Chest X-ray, PA view. Patient: 52 years old, sex F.
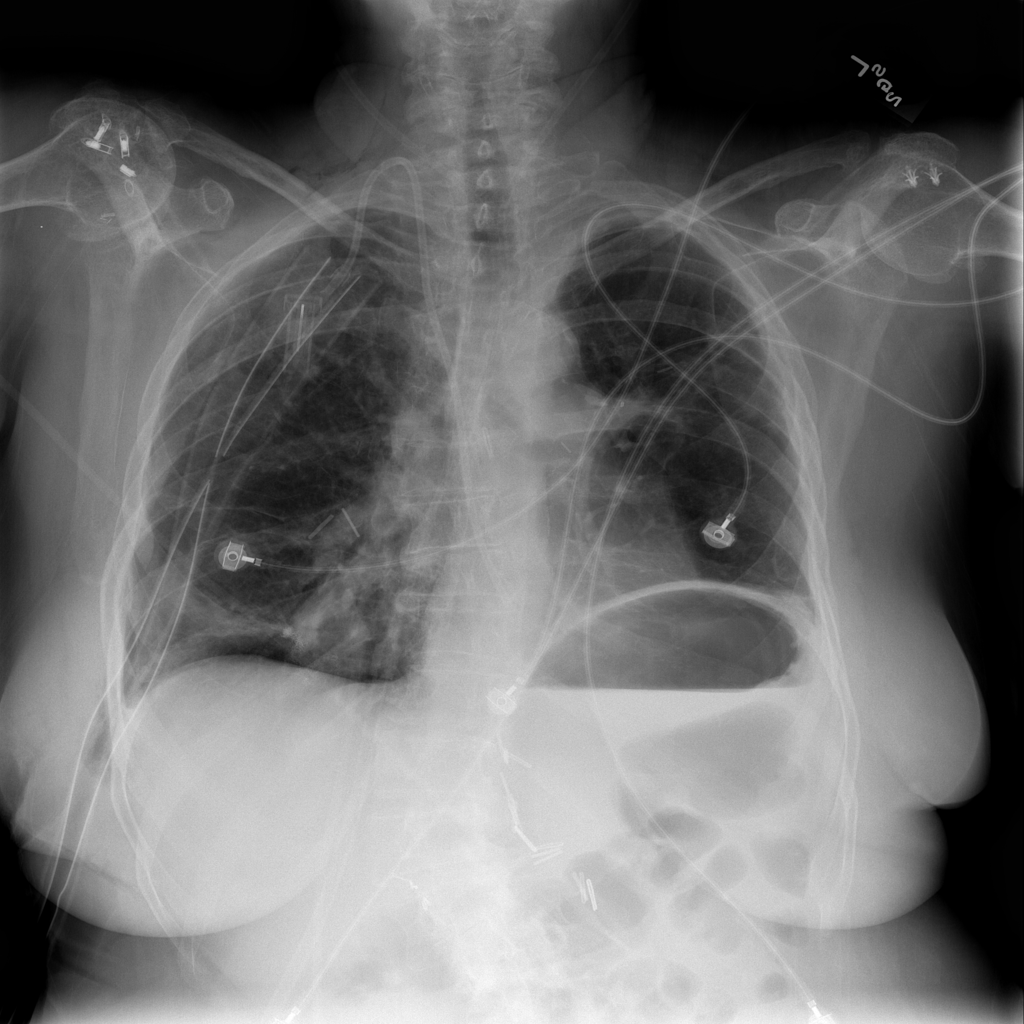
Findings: Mass, Pneumothorax